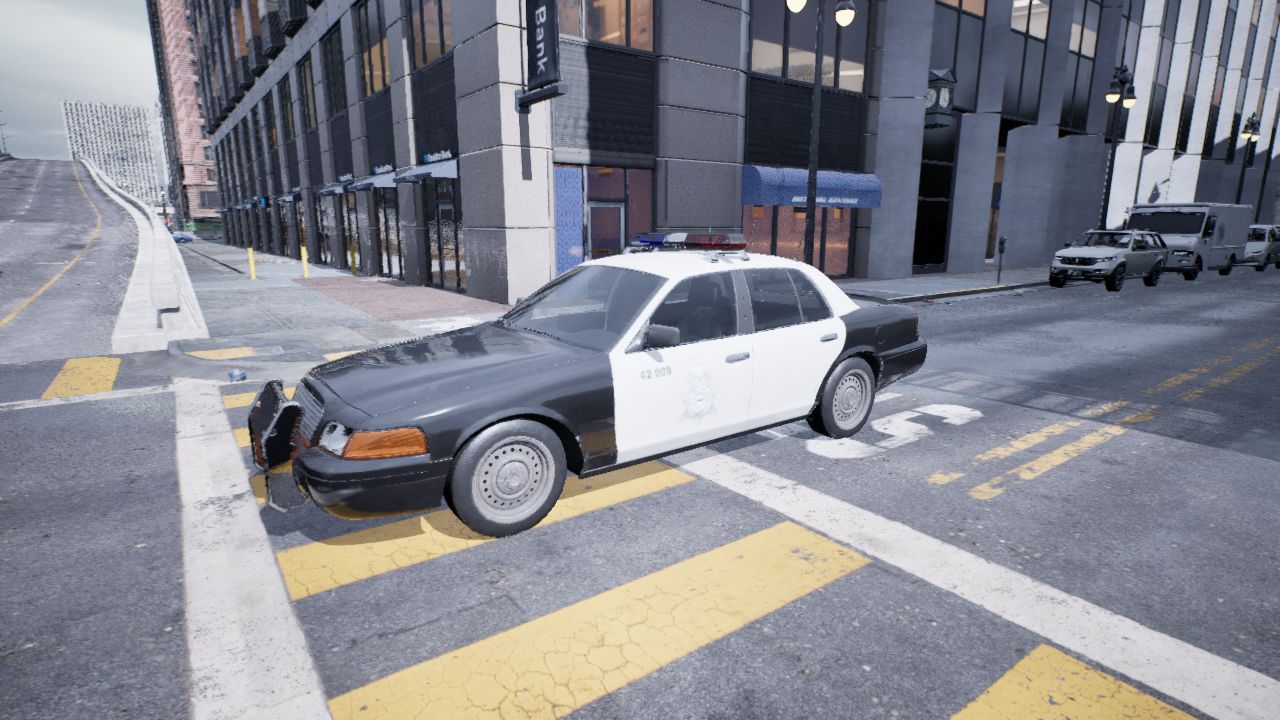
Venue: residential
Lighting: overcast
Vehicle rig: sedan